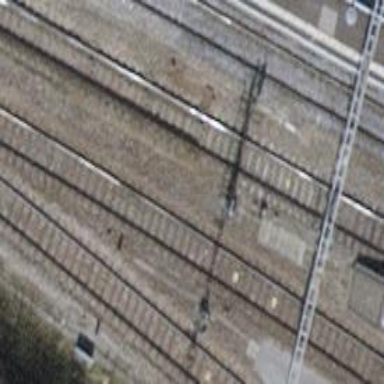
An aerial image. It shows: Single railway track with electrification through contact line.